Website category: sports
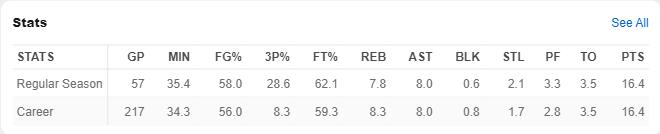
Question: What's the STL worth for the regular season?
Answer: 2.1

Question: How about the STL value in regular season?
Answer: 2.1

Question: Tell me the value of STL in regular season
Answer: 2.1

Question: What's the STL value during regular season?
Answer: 2.1

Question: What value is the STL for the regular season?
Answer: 2.1

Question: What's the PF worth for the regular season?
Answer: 3.3

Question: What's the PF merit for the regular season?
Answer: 3.3

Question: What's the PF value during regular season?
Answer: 3.3

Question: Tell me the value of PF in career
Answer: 2.8

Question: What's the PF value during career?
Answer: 2.8

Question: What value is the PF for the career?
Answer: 2.8

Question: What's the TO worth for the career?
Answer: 3.5

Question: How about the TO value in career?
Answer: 3.5

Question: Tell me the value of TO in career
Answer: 3.5

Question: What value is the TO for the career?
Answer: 3.5

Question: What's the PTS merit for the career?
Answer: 16.4

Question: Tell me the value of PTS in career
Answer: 16.4

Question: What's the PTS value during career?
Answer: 16.4

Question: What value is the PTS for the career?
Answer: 16.4